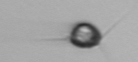
Label: Acanthoica_quattrospina